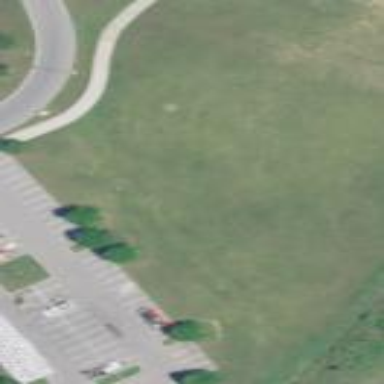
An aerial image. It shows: Open area covered with grass.